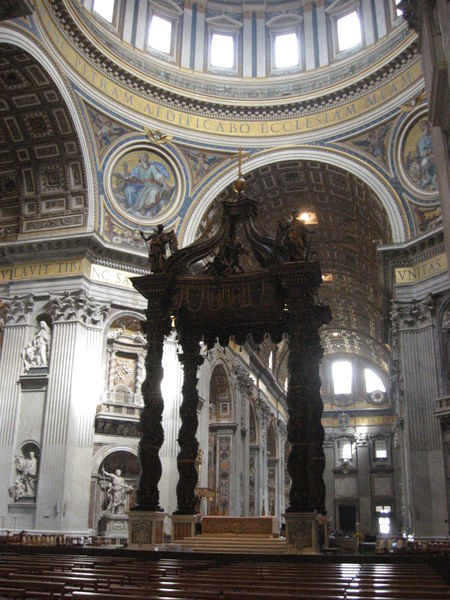
Titel: Petersdom in Rom (San Pietro)
Künstler: Donato Bramante
Standort: Rom, S. Pietro (EU - I - Latium)
Schlagwörter: fenster, licht, marmor, säulen, weiss, barock, kirche, figur, gold, statue, schrift, pilaster, figuren, kuppel, inschrift, foto, gewölbe, medaillon, kreuz, altar, bänke, hochaltar, rom, kapitell, skulpturen, statuen, baldachin, petersdom, romanisch, vierung, evangelisten, bernini